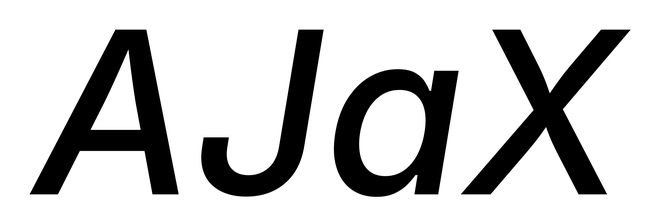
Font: Inter-Italic_Medium_Italic